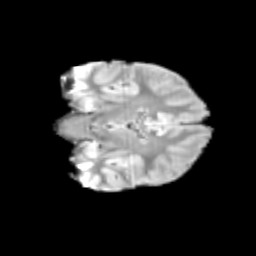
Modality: T2w
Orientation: coronal
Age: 11
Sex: male
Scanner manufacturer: siemens
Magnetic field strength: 3 T
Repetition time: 3.8 s
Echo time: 0.07 s